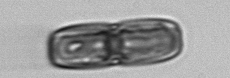
Label: Ephemera